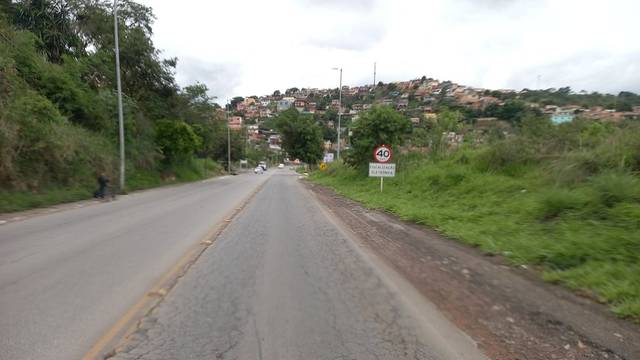
Region: Brazil
Coordinates: -19.871, -43.894